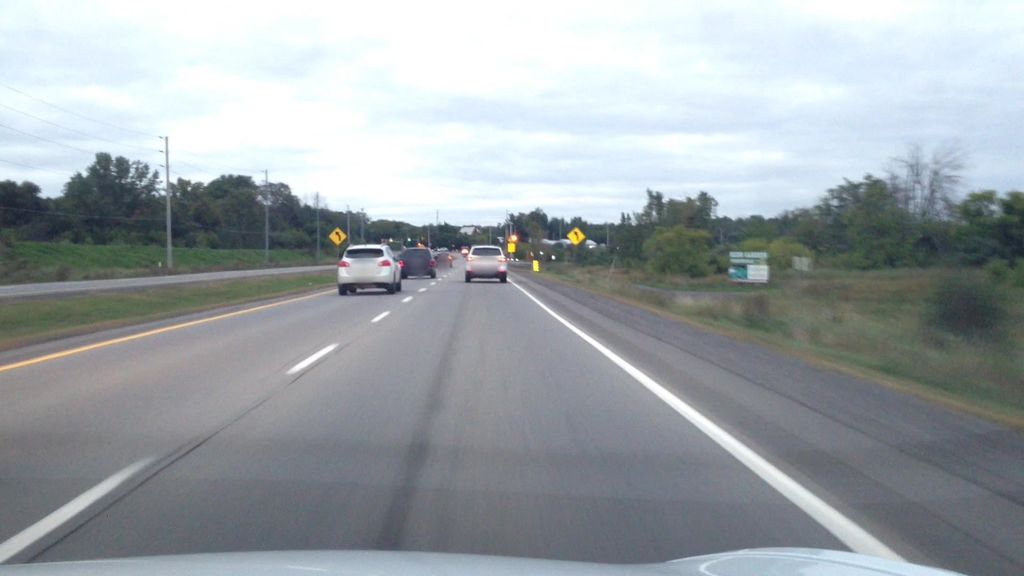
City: ottawa-gatineau